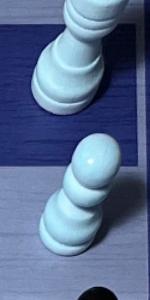
Label: Pawn_White